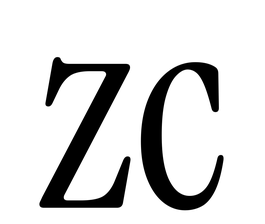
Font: InstrumentSerif-Regular